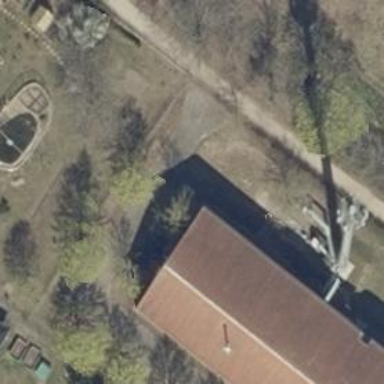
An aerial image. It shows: Communication mast tower.